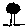
Label: tree